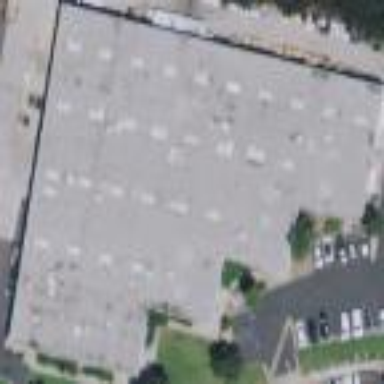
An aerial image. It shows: Industrial building.